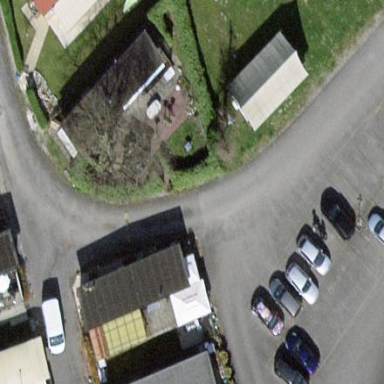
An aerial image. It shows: Static caravan.